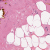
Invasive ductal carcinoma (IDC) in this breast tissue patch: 0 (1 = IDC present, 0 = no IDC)